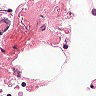
Metastatic tissue present: no